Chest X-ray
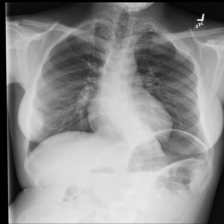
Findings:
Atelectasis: negative
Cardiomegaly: negative
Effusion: negative
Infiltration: negative
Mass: positive
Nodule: negative
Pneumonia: negative
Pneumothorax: negative
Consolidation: negative
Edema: negative
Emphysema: negative
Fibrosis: negative
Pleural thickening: negative
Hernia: negative